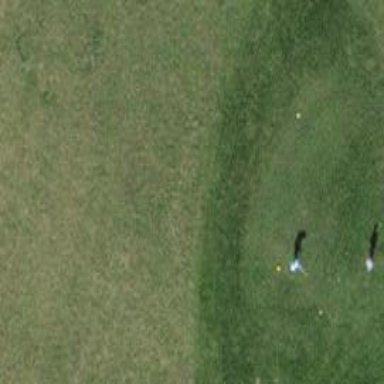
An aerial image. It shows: Golf tee area with grass surface.